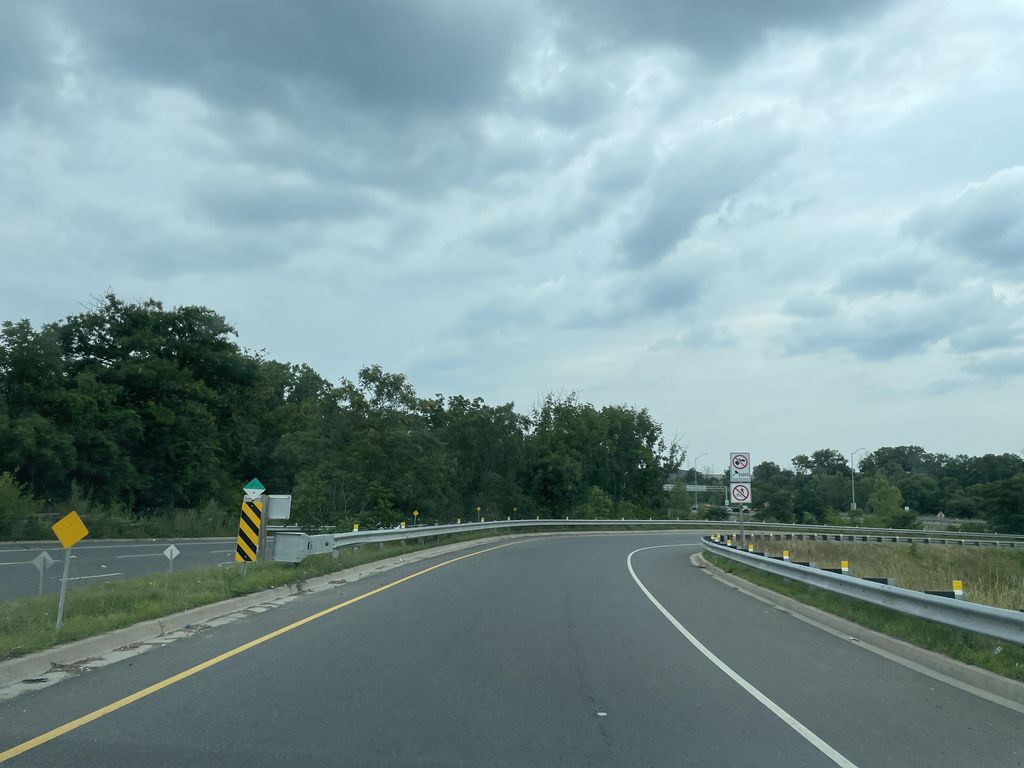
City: hamilton